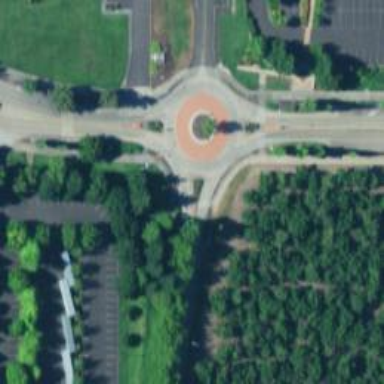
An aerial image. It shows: Roundabout at tertiary road junction.